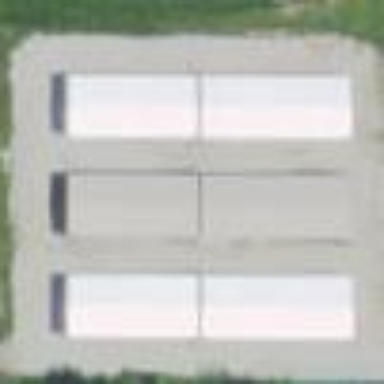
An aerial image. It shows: Garages used for storage rental.